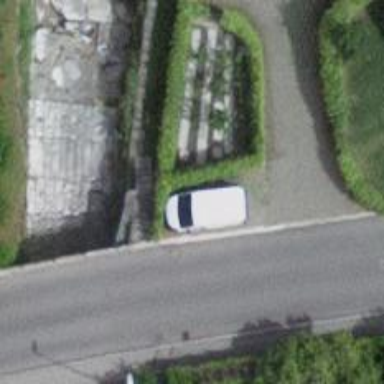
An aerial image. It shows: Road with steps.